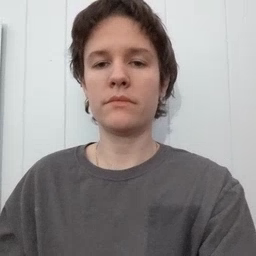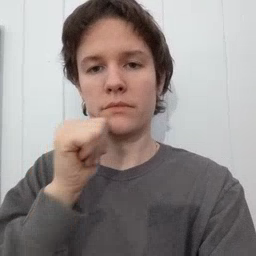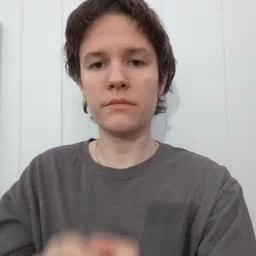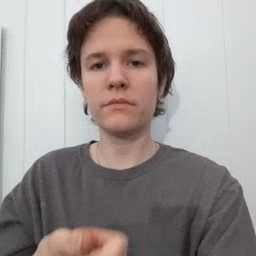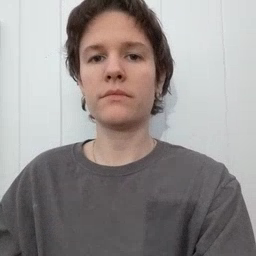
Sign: tomorrow